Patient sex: F
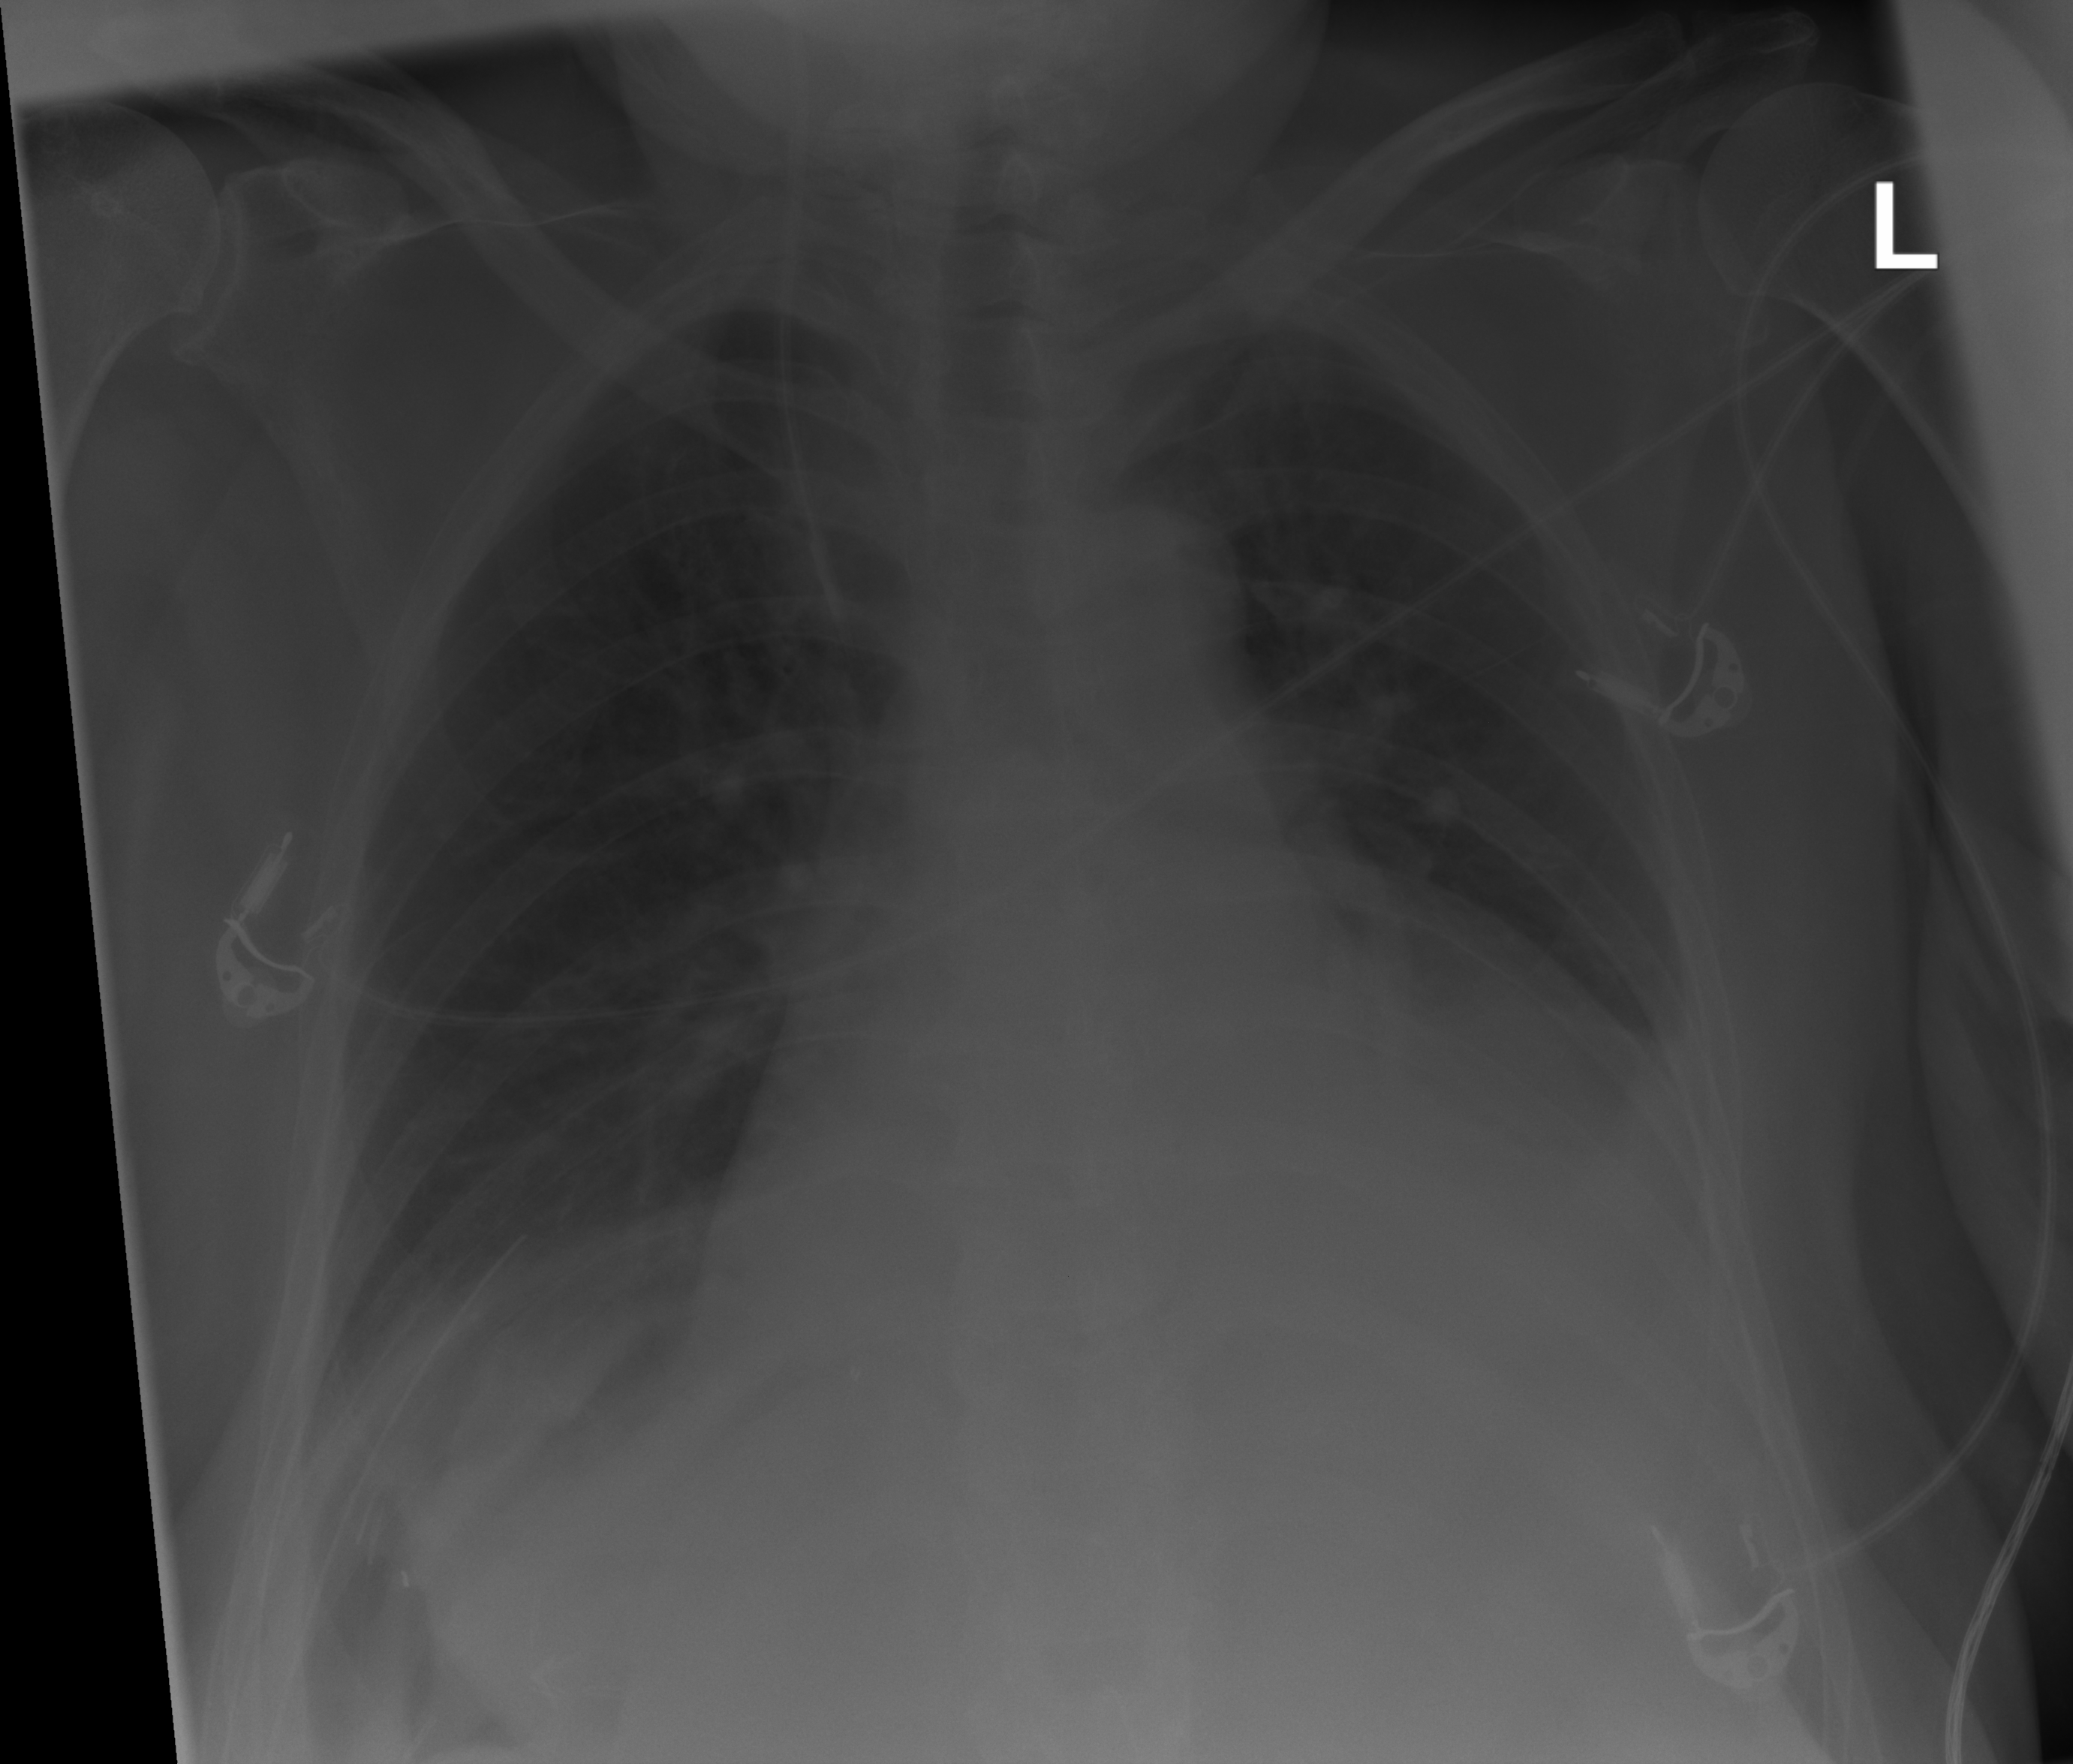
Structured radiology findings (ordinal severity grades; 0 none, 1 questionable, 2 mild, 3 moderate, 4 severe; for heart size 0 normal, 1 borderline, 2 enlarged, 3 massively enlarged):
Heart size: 2
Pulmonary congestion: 0
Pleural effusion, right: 0
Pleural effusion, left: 2
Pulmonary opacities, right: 0
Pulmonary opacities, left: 0
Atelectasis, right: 2
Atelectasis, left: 2